Field crop: maize
Growth stage: 2
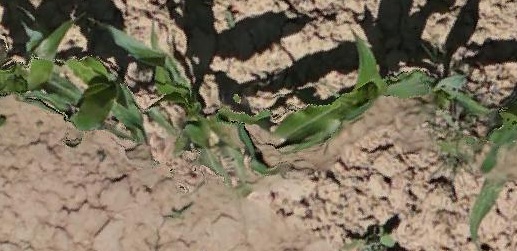
Species: maize